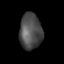
Tissue: lung
Cell type: Epithelial cells
Senescence score: 0.2222
Nuclear area (px): 790
Mean DAPI intensity: 77.034